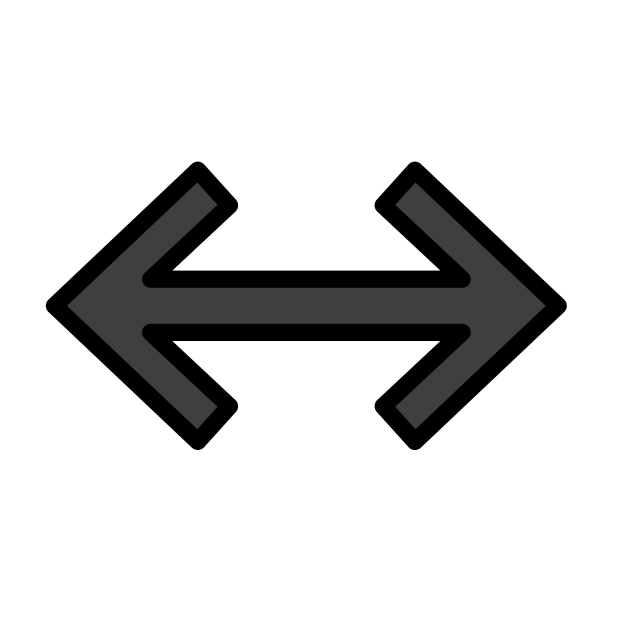
left right black arrow